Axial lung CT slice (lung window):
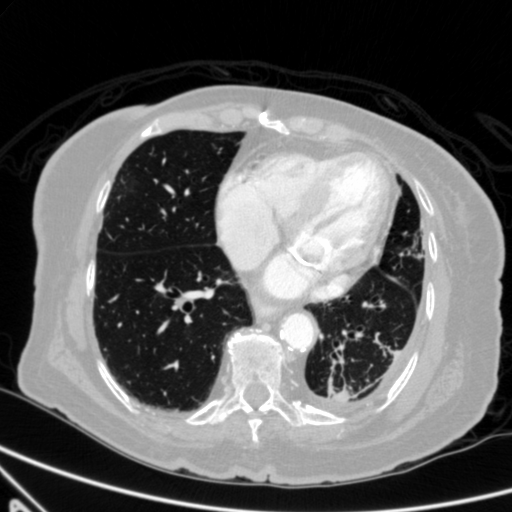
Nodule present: no